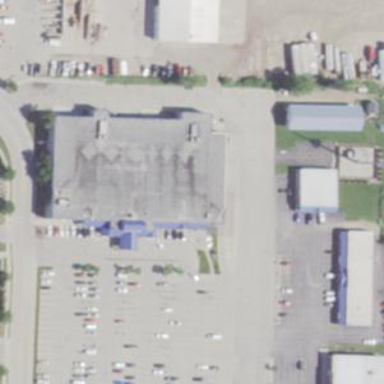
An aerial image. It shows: Building that houses supermarket.